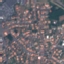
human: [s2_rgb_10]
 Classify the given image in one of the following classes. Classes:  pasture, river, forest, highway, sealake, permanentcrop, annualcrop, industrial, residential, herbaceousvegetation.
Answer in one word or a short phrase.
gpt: Residential